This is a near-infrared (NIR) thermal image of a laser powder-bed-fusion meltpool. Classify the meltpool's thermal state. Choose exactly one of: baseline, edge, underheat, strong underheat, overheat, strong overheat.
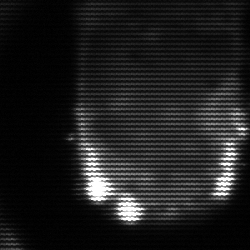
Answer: baseline